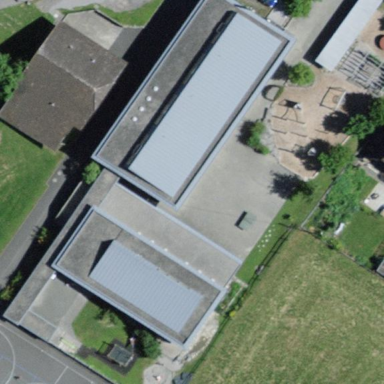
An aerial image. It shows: School.